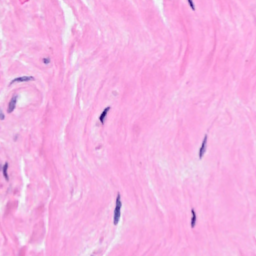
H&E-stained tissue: Breast